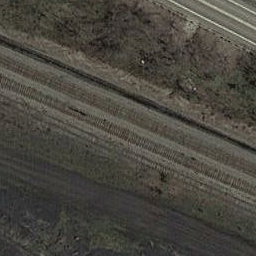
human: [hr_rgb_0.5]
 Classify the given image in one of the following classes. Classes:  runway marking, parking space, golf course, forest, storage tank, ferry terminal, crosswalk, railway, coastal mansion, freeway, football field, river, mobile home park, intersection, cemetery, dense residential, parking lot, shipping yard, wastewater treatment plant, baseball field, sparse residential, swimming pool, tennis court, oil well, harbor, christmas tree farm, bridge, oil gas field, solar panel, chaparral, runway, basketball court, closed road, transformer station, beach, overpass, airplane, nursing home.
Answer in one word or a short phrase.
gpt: railway